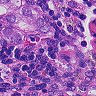
Metastatic tissue present: yes